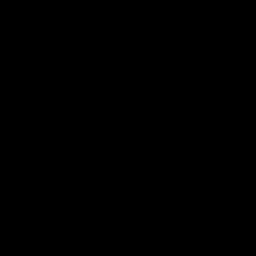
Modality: FA
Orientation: coronal
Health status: healthy
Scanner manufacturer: siemens
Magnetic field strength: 3 T
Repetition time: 7.6 s
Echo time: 0.092 s